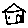
Label: house